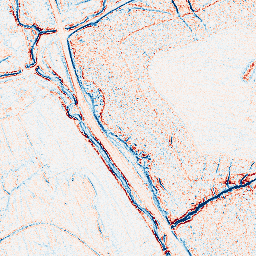
Category: edge_preserving
Decomposition family: anisotropic_diffusion
Decomposition parameters: iterations: 5
kappa: 30
gamma: 0.1
Upsampling method: cubic_catmull_rom
Upsampling parameters: scale: 8
Upsampling scale: 8